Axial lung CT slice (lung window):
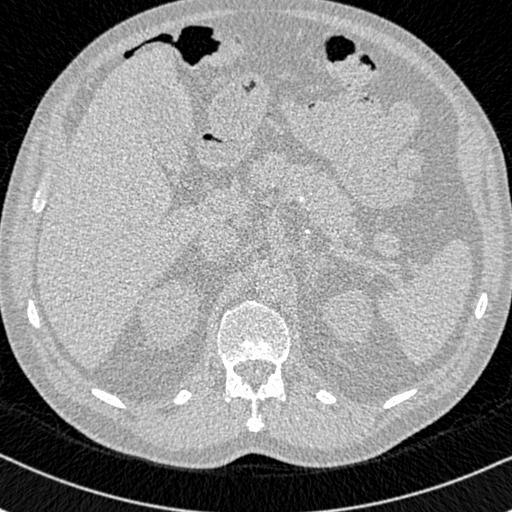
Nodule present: no